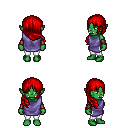
a pixel art fantasy rpg character, female body template, orc, green skin, chain tabard jacket, white pants, red right-swept hairstyle, leather bracers, four views (front, back, left, right), 2x2 character sprite sheet, small pixel art, hard edges, no anti-aliasing